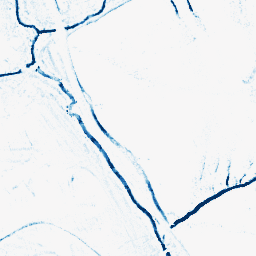
Category: morphological
Decomposition family: morphological_ellipse
Decomposition parameters: operation: closing
width: 5
height: 5
Upsampling method: sinc_hamming
Upsampling parameters: scale: 4
kernel_size: 16
Upsampling scale: 4